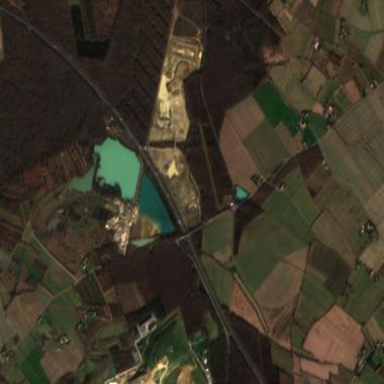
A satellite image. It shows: Quarry extracting sand as natural resource.